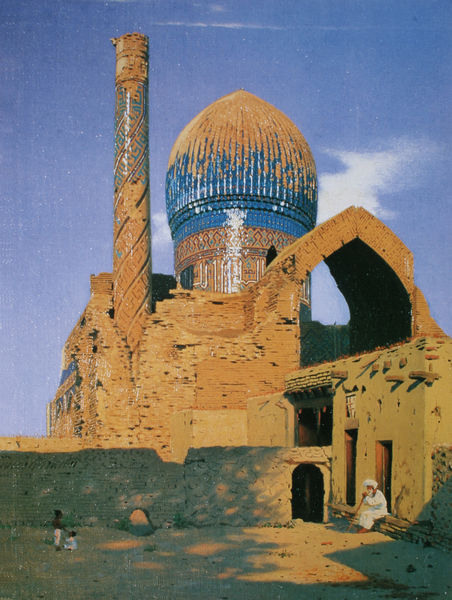
Titel: Gur-Emir-Mausoleum in Samarkand
Künstler: Vasily V. Vereshchagin
Standort: Moskau
Institution: Tretjakow-Galerie
Schlagwörter: blau, dunkel, gemälde, himmel, mann, schatten, weiß, wolken, menschen, ocker, sand, sitzen, stadt, abend, braun, bunt, fenster, grau, hell, hintergrund, holz, licht, orange, schwarz, säule, tür, türkis, dach, gebäude, haus, rot, wolke, beige, muster, ornament, alt, hose, wand, architektur, arm, mensch, spitze, stein, steine, innenraum, kirche, sonne, figur, gewand, sitzend, kind, kamin, kinder, stock, turm, keramik, kopfbedeckung, farbig, bogen, gasse, türen, gehstock, stab, heiß, lehm, mittag, trocken, afrika, farben, hitze, wüste, mauer, ziegel, farbe, sonnenuntergang, hof, türe, bank, kuppel, vorsprung, zerstörung, spielen, realistisch, glanz, ornamente, sitzt, glänzend, balken, durchgang, junge, hoch, bauer, tor, geschwister, unscharf, foto, fotografie, photographie, spiel, eingang, ruine, wohnhaus, gewölbe, alter, moschee, orient, religion, zwiebelturm, torbogen, mauerwerk, loch, fliesen, kacheln, mosaik, gedreht, spielend, photo, verziert, tore, flöte, kaputt, ziegelsteine, arabisch, sandstein, spitzbogen, mauern, antik, mittelalter, zerstört, winden, bemalung, fotographie, turban, glasur, wohnen, arabien, islam, türkei, arabesken, verzierungen, flötenspiel, rillen, azur, araber, osten, säugling, bauwerk, gewölbt, sone, minarett, arabeske, vorplatz, gemauert, gotteshaus, kuppeldach, moslem, irak, lackierung, mosche, krabbeln, abgebrochen, lahm, schraube, lehmziegel, moslemisch, samarkand, zwiebelkuppel, lehnbau, sandsteine, muezzin, rn, ankuppel, minerett